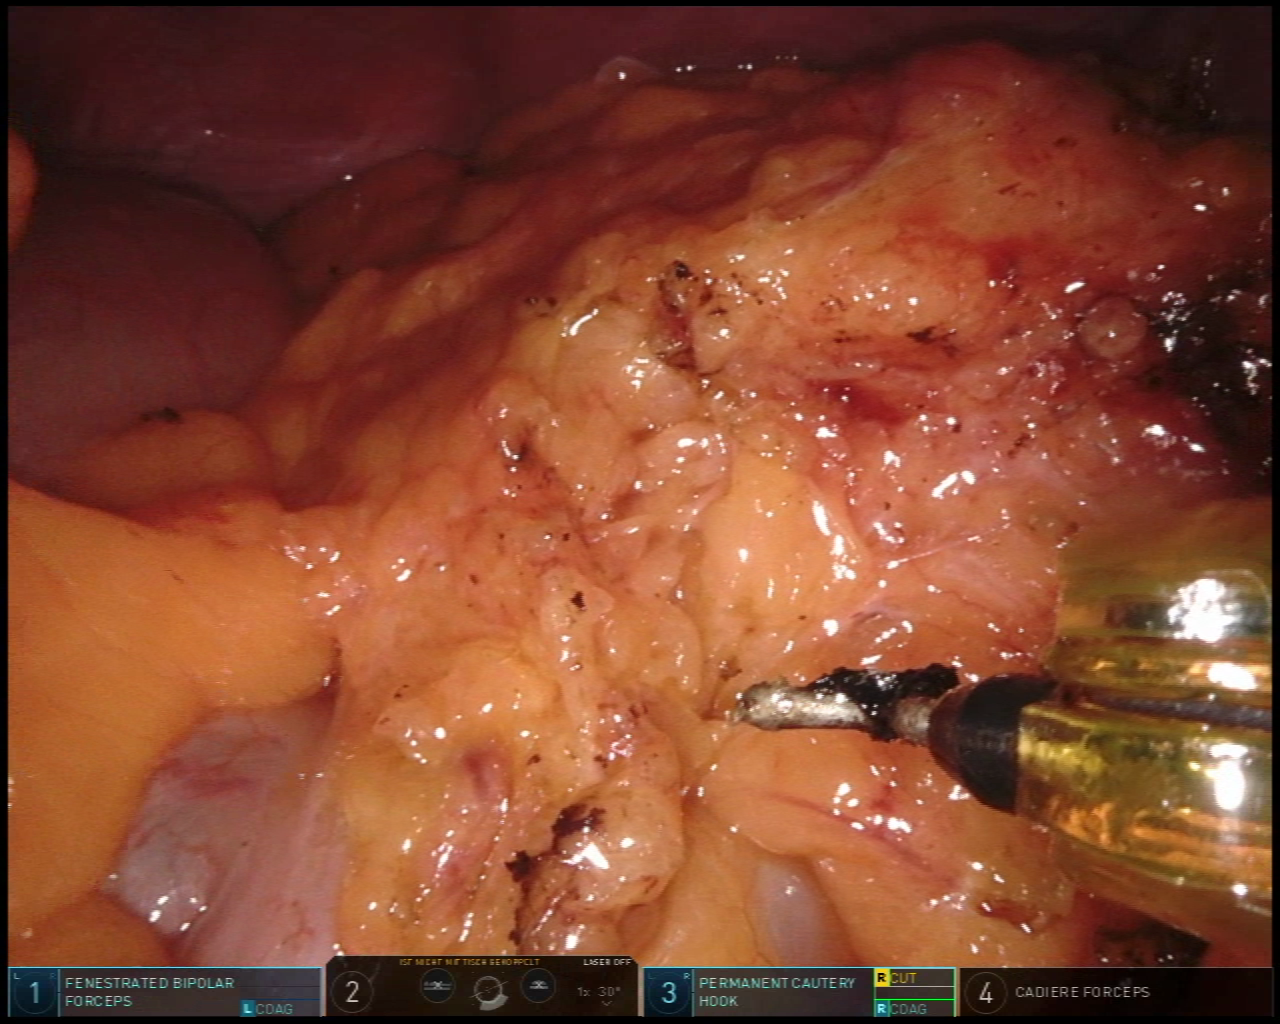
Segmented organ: stomach
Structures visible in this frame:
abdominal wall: yes
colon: yes
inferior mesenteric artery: no
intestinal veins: no
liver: no
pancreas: no
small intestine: no
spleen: yes
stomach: yes
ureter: no
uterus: no
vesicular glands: no